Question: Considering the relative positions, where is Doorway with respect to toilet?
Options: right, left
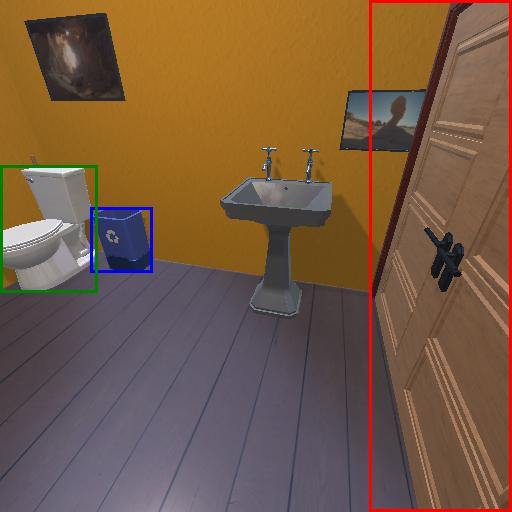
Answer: right